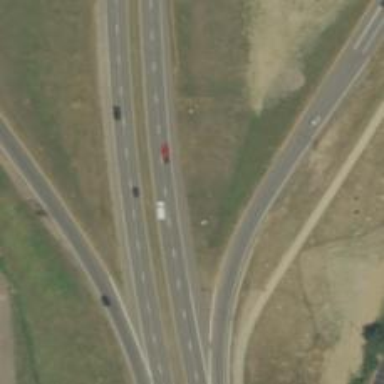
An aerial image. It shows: Trunk highway.